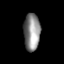
Tissue: lung
Cell type: Epithelial cells
Senescence score: 0.2121
Nuclear area (px): 599
Mean DAPI intensity: 137.725